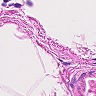
Metastatic tissue present: no